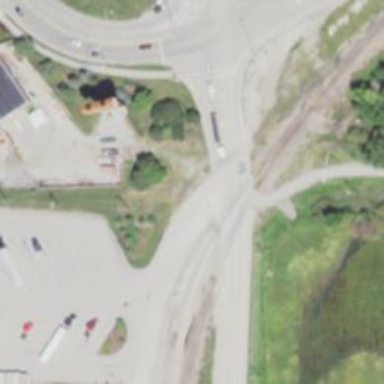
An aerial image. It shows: Railway level crossing.